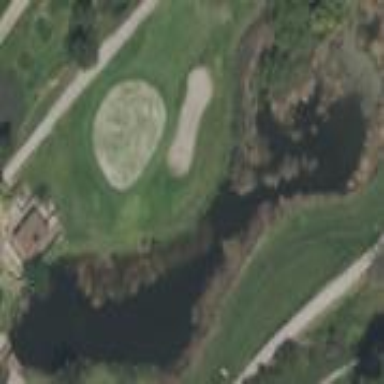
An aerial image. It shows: Water hazard in golf course. The hazard is natural water feature.